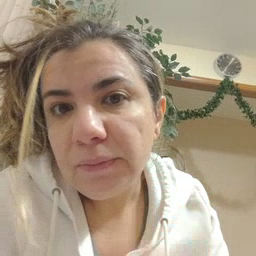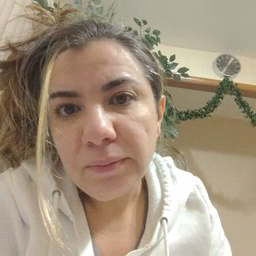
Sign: ear